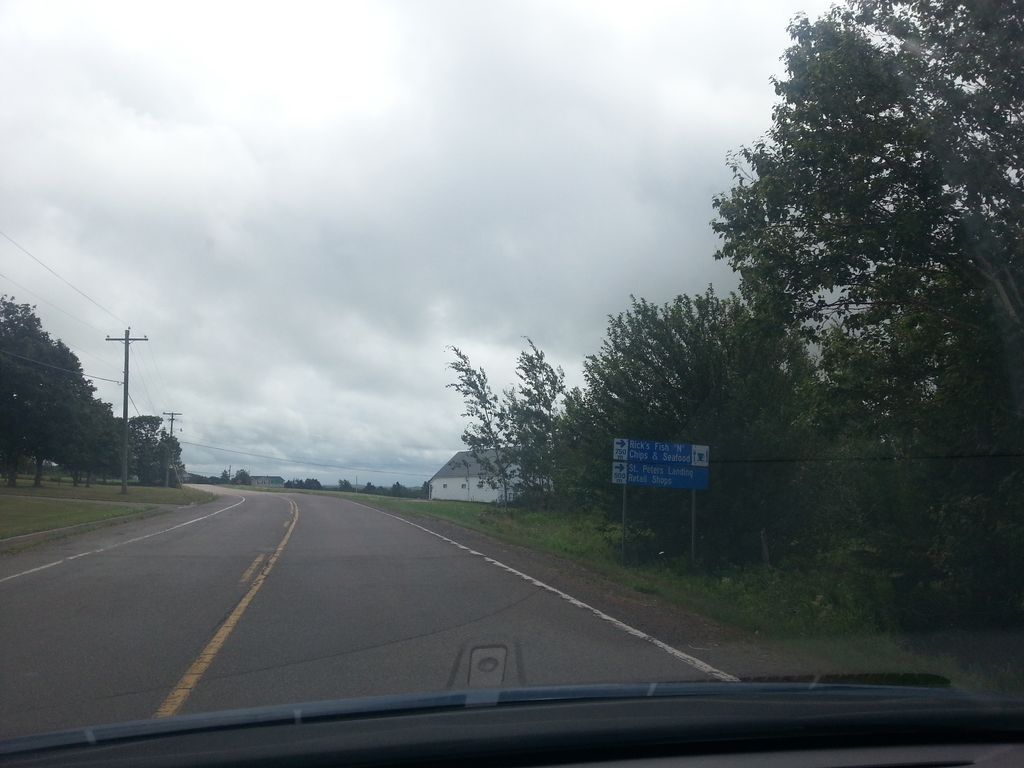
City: charlottetown